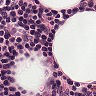
Metastatic tissue present: no